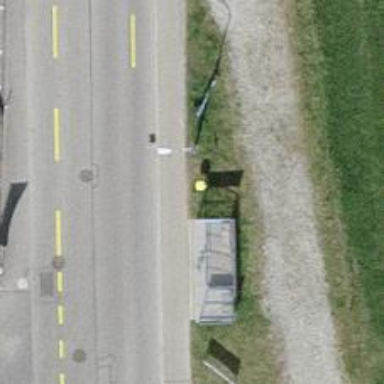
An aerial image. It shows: Post box.